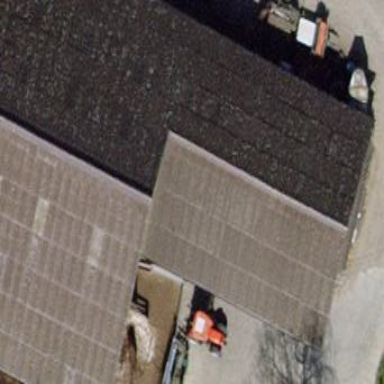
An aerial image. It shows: Cowshed building.